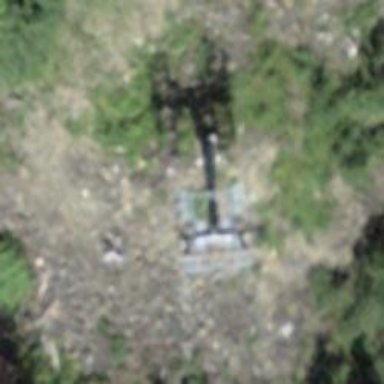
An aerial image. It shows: Pylon used for aerialway.